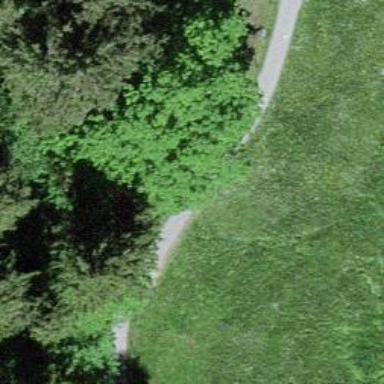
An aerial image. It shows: Swing gate.